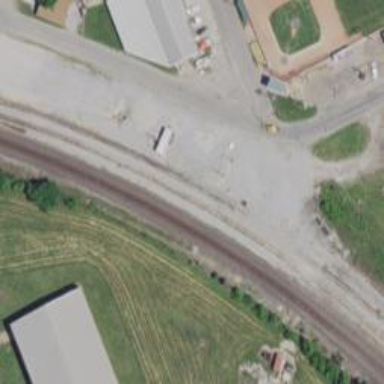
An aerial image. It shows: Rail spur service.